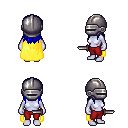
a pixel art fantasy rpg character, female body template, dark elf, purple skin, yellow cape, red pants, blue unkempt hairstyle, metal helm, dagger, four views (front, back, left, right), 2x2 character sprite sheet, small pixel art, hard edges, no anti-aliasing